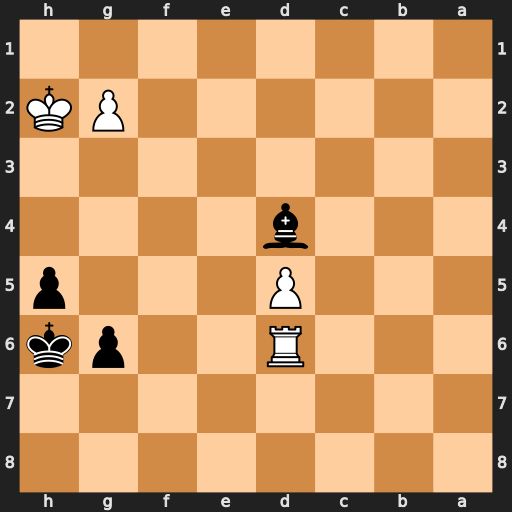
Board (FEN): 8/8/3R2pk/3P3p/3b4/8/6PK/8
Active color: b
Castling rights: -
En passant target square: -
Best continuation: Be5+ Kh1 Bxd6